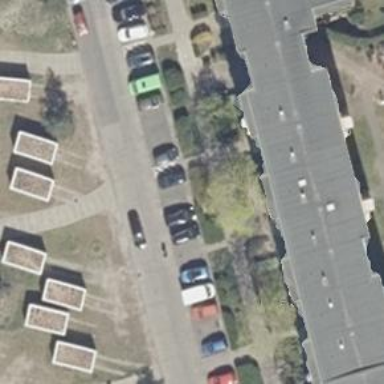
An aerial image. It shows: Footway with concrete surface.